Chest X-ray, PA view. Patient: 60 years old, sex M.
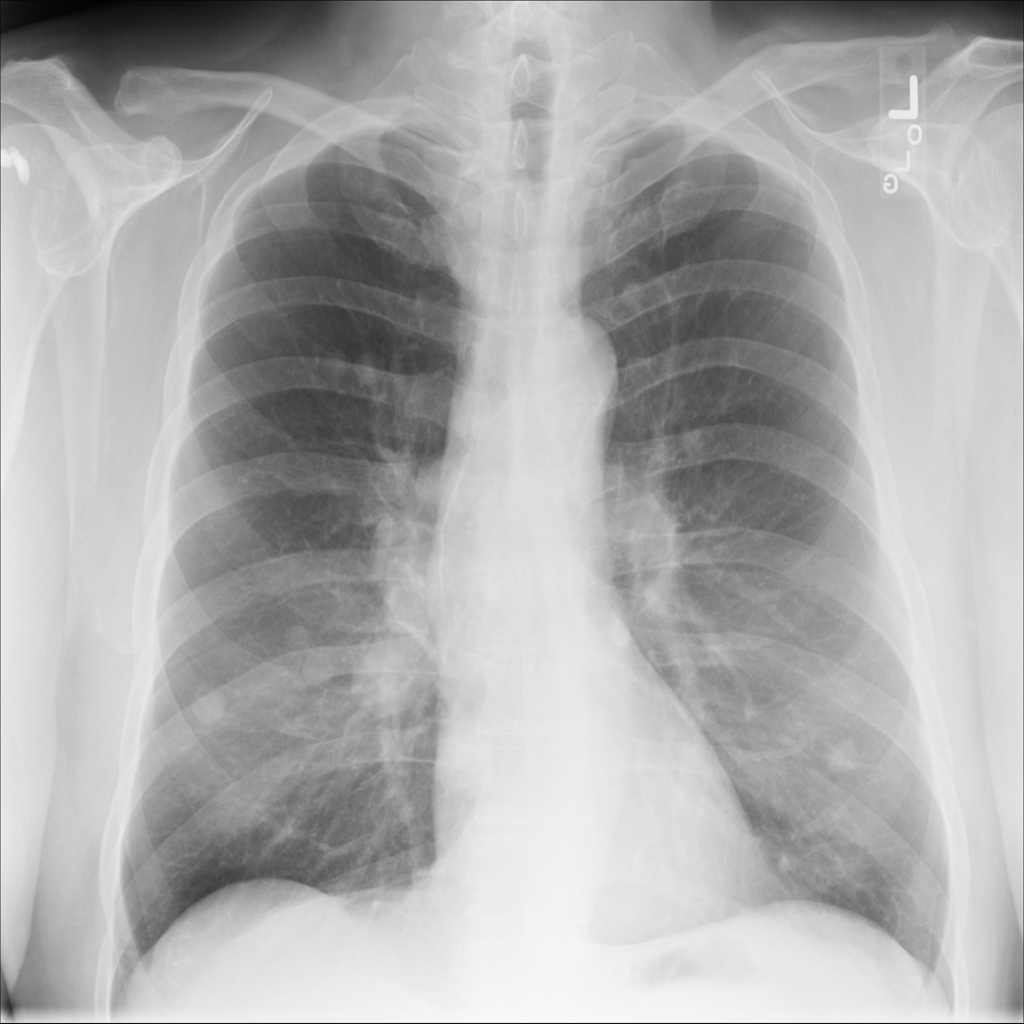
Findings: Emphysema, Mass